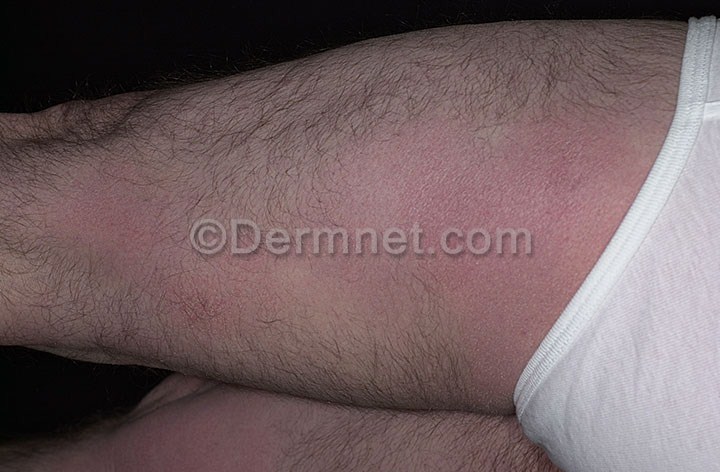
Disease: Actinic Keratosis Basal Cell Carcinoma and other Malignant Lesions